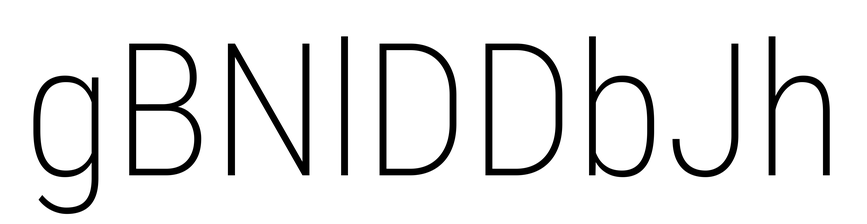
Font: Roboto_Condensed_ExtraLight